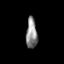
Tissue: prostate
Cell type: Epithelial cells
Senescence score: 0.1685
Nuclear area (px): 335
Mean DAPI intensity: 139.152